Question: Currently, this is what I have so far, but it's not working:
'''
<form>
<select name="patientID" id="patientSelect">
<?php
$qPatient = mysql_query("SELECT idpatients, firstName, mi, lastName, suffix FROM patients ORDER BY lastName ASC");
while($rowPatient = mysql_fetch_array( $qPatient )) {
if(isset($rowPatient['suffix']) && !empty($rowPatient['suffix'])){$suffix = " " . $rowPatient['suffix'];}else{$suffix = NULL;}
if(isset($rowPatient['mi']) && !empty($rowPatient['mi'])){$mi = " " . $rowPatient['mi'] . ".";}else{$mi = NULL;}
echo "<option value=" . $rowPatient['idpatients'] . $rowPatient . ">" . $rowPatient['lastName'] . $suffix . ", " . $rowPatient['firstName'] . $mi . "</option>";
}
?>
</select>
<a id="updatelink" href="">....</a>
<a id="deletelink" href="">....</a>
<script type="text/javascript">
$(document).ready(function(){
$("#patientSelect").change(function(){
$("#updatelink").attr('href',"update.php?id="+$("#patientSelect").val());
$("#deletelink").attr('href',"delete.php?id="+$("#patientSelect").val());
});
});
</script>
</form>
'''
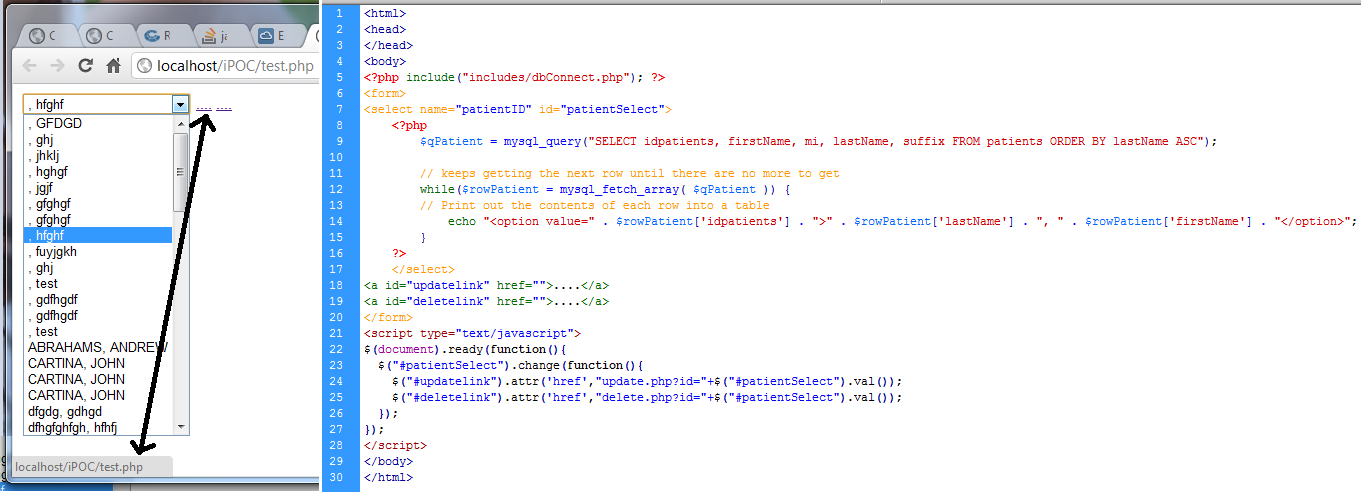
Answer: You code works. See it here: <URL>
Changing the dropdown's value changes the href of the links. Are you wanting to change the links text as well?
Also just a side note, you shouldn't be wrapping that code in a $(document).ready(), because you want that script to execute as soon as the '<select>' is added to the DOM.